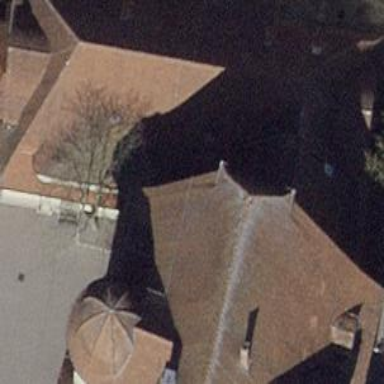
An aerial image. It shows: School building.